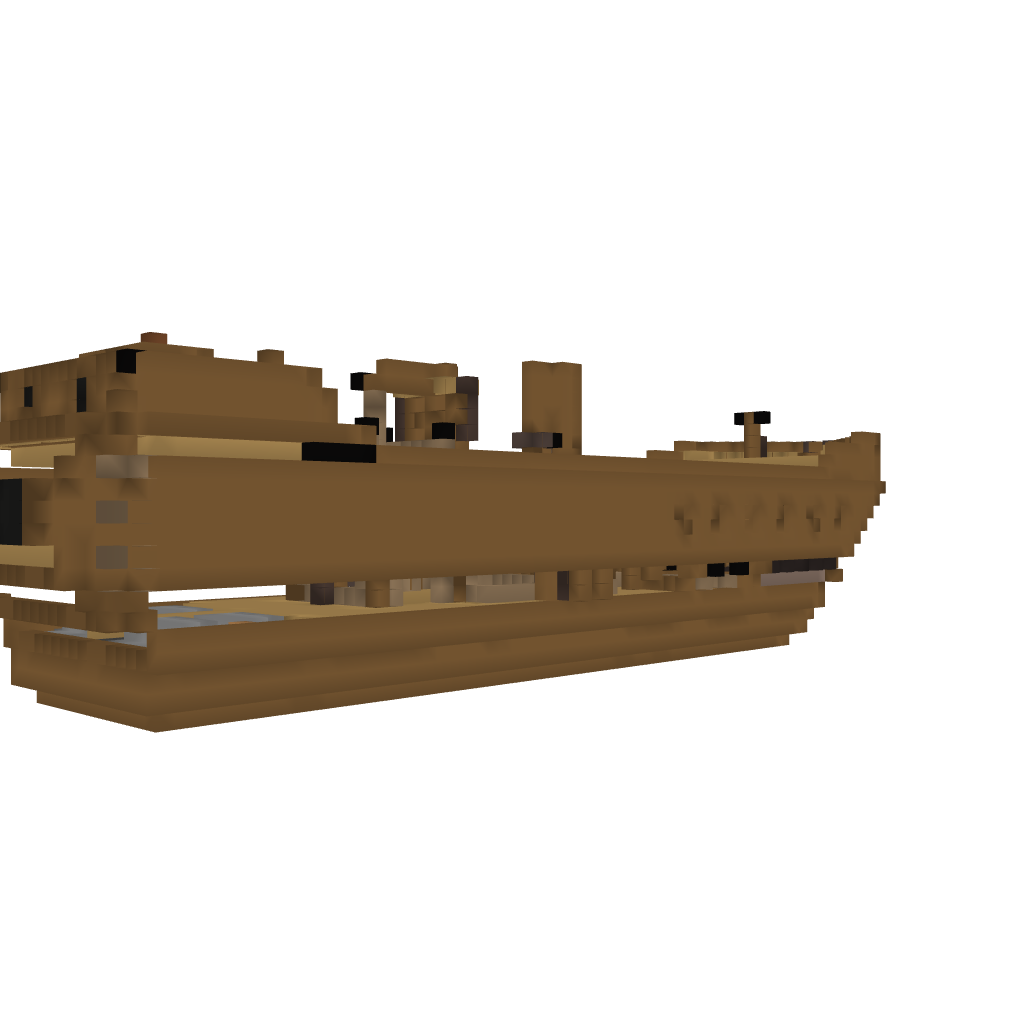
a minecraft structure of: Ship with cannons (fix)